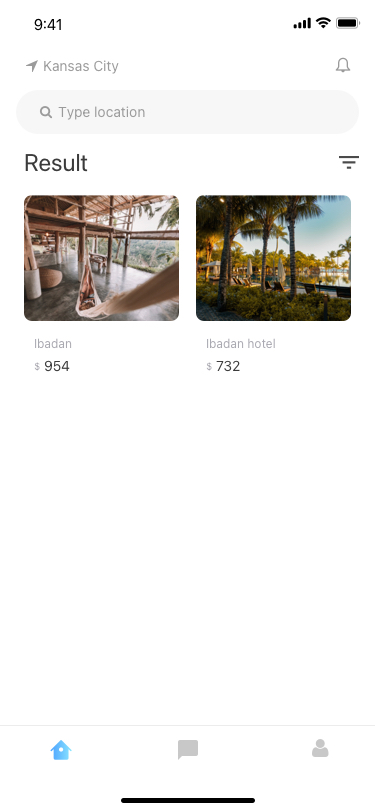
Text in this UI design:
732
$
Ibadan hotel
954
$
Ibadan
Result
Type location
Kansas City